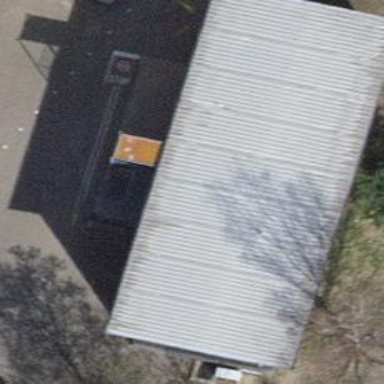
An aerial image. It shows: School building with flat roof.